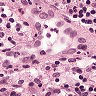
Metastatic tissue present: no